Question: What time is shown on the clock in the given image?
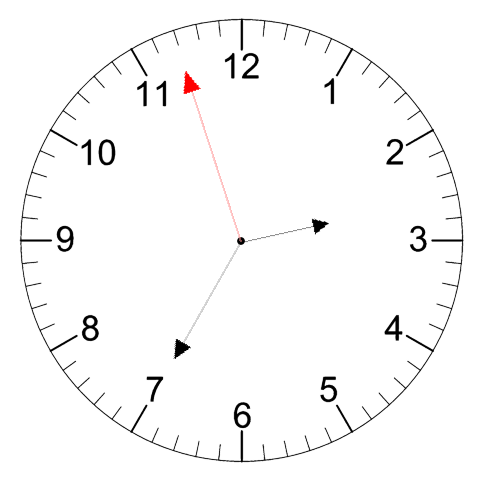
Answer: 02:34:57